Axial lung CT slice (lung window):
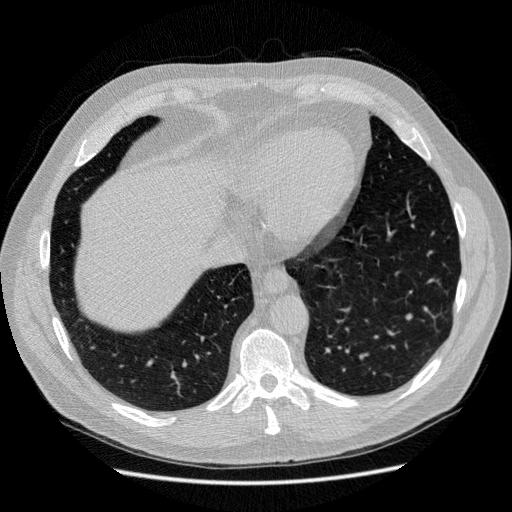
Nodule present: no